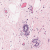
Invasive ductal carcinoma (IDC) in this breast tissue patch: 0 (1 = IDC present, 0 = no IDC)